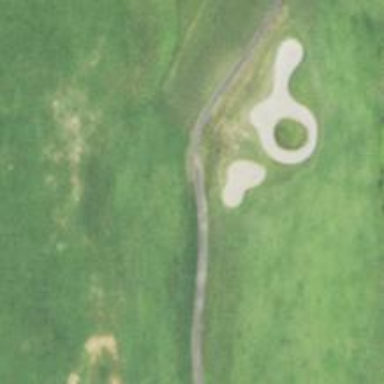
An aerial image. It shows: Path for both road and golf.